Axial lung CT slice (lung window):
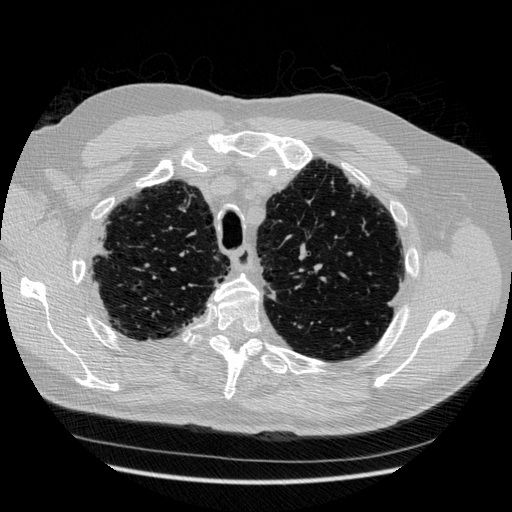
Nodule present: no